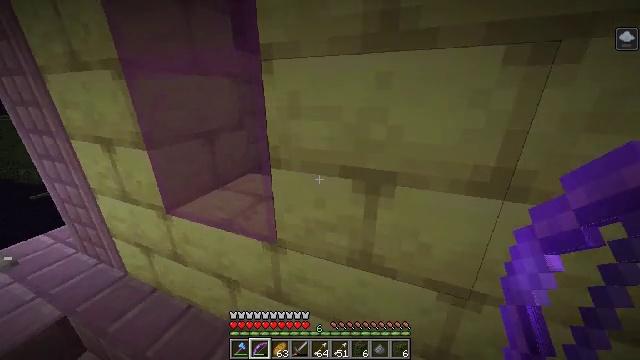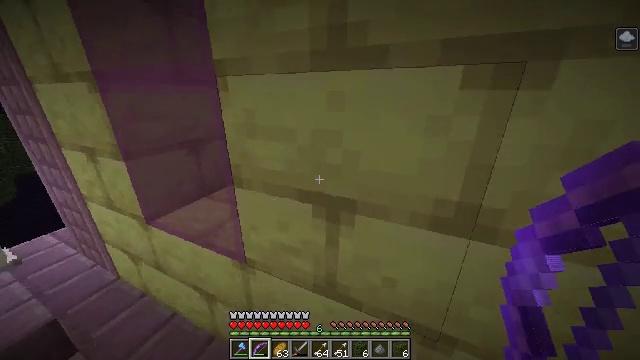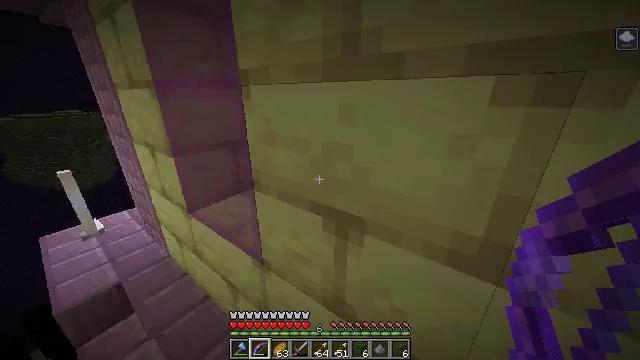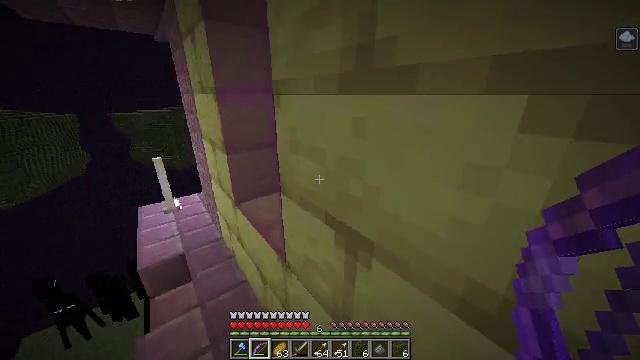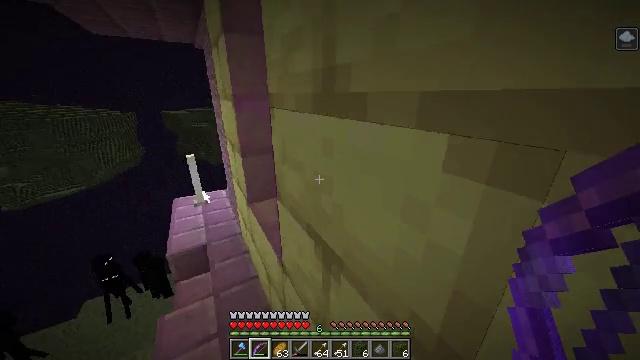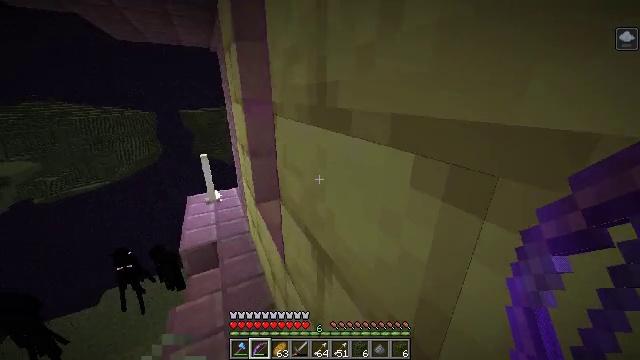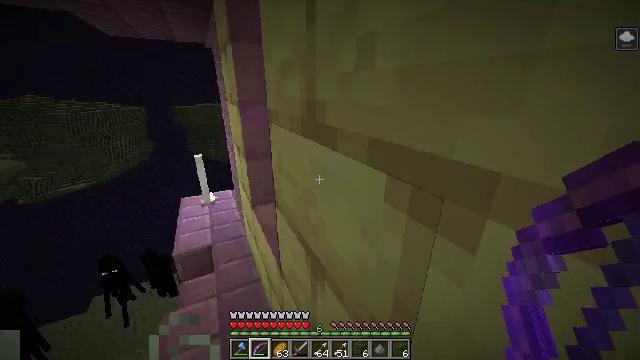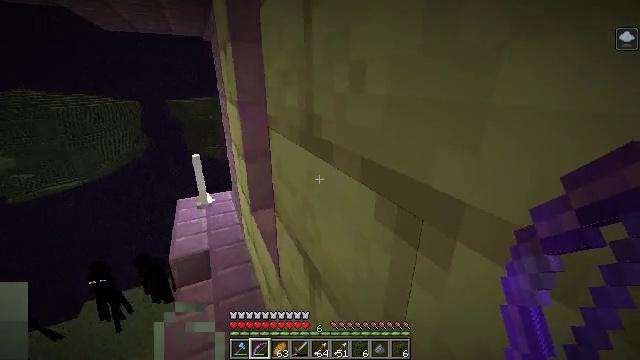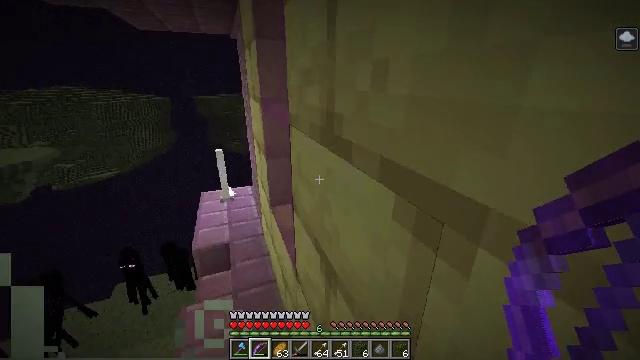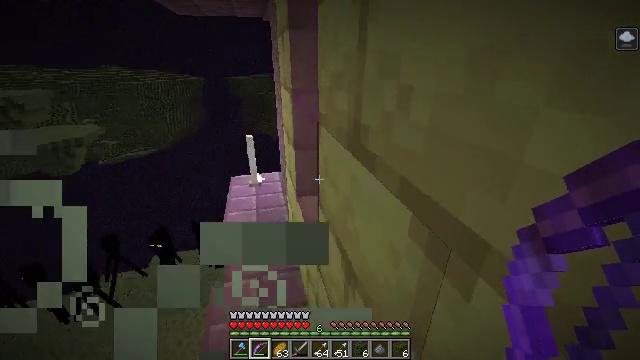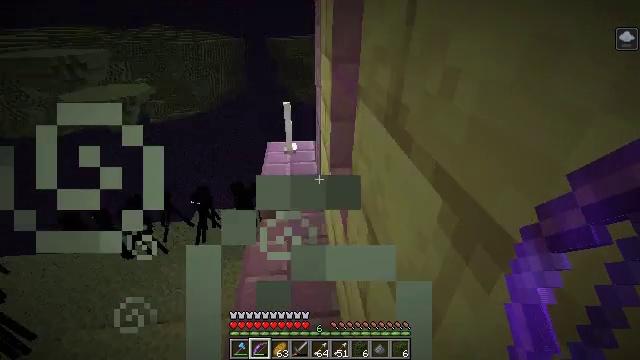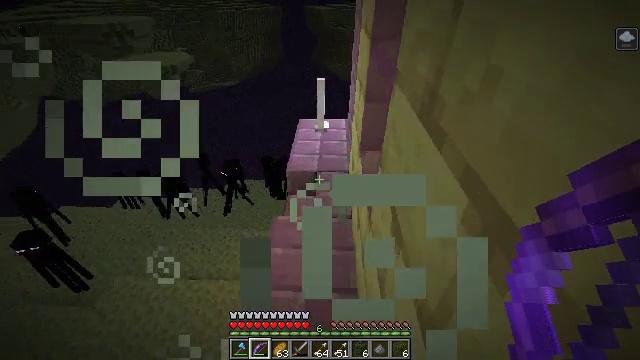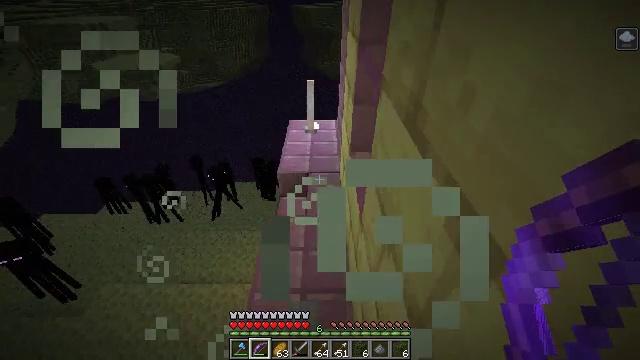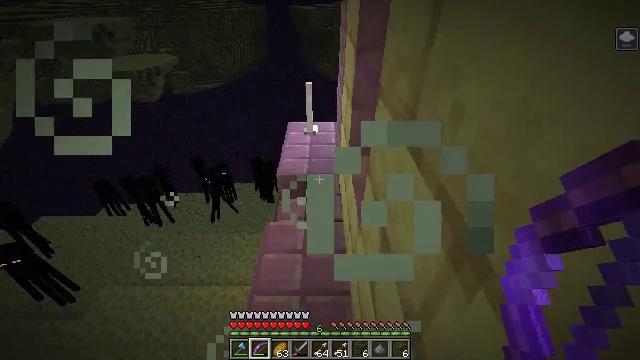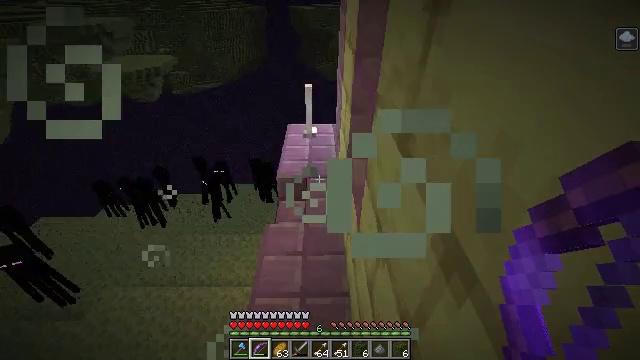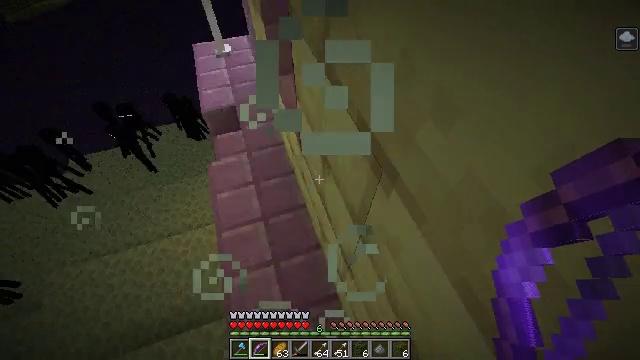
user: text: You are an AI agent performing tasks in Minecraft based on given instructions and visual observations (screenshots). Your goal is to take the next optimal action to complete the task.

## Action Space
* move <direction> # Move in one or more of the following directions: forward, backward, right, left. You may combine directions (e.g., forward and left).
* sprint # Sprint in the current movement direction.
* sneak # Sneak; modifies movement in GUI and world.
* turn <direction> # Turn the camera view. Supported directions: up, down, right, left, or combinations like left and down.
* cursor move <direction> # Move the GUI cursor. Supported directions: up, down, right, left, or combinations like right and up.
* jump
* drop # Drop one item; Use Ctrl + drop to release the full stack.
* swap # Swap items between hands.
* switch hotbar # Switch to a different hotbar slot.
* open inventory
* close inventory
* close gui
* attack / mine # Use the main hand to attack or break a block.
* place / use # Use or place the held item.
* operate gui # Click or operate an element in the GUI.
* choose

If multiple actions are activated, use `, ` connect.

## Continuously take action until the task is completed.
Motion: motion action
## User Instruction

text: Drop an iron axe.
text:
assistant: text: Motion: move forward and move right, sprint, turn left
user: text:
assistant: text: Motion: move forward and move right, sprint, turn left
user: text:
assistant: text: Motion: move forward and move right, sprint, turn left
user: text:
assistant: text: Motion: move forward and move right, turn left
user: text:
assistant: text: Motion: move forward and move right, turn left
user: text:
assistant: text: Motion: move forward and move right
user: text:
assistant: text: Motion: move forward and move right, turn left
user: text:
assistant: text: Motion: move forward and move right, turn left
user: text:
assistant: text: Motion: move forward and move right, turn left and down
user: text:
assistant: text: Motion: turn left and down
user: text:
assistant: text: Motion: turn left and down
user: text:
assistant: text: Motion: turn right
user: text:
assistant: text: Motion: no_op
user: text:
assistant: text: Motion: no_op
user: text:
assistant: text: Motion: turn right and down
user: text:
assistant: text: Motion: turn right and down
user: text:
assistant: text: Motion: turn right and down
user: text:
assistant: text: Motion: turn right and down
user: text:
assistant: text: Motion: turn right and down
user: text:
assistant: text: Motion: turn right and up
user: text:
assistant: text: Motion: turn right and up
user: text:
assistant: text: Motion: no_op
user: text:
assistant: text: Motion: no_op
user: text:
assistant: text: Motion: turn right and up
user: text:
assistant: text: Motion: turn right and up, close inventory
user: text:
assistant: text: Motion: close inventory
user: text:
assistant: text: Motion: cursor move left, close inventory
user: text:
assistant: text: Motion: open gui
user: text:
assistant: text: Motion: no_op
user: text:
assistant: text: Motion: cursor move right and up